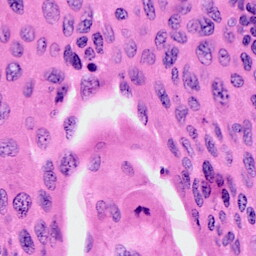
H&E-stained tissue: Cervix